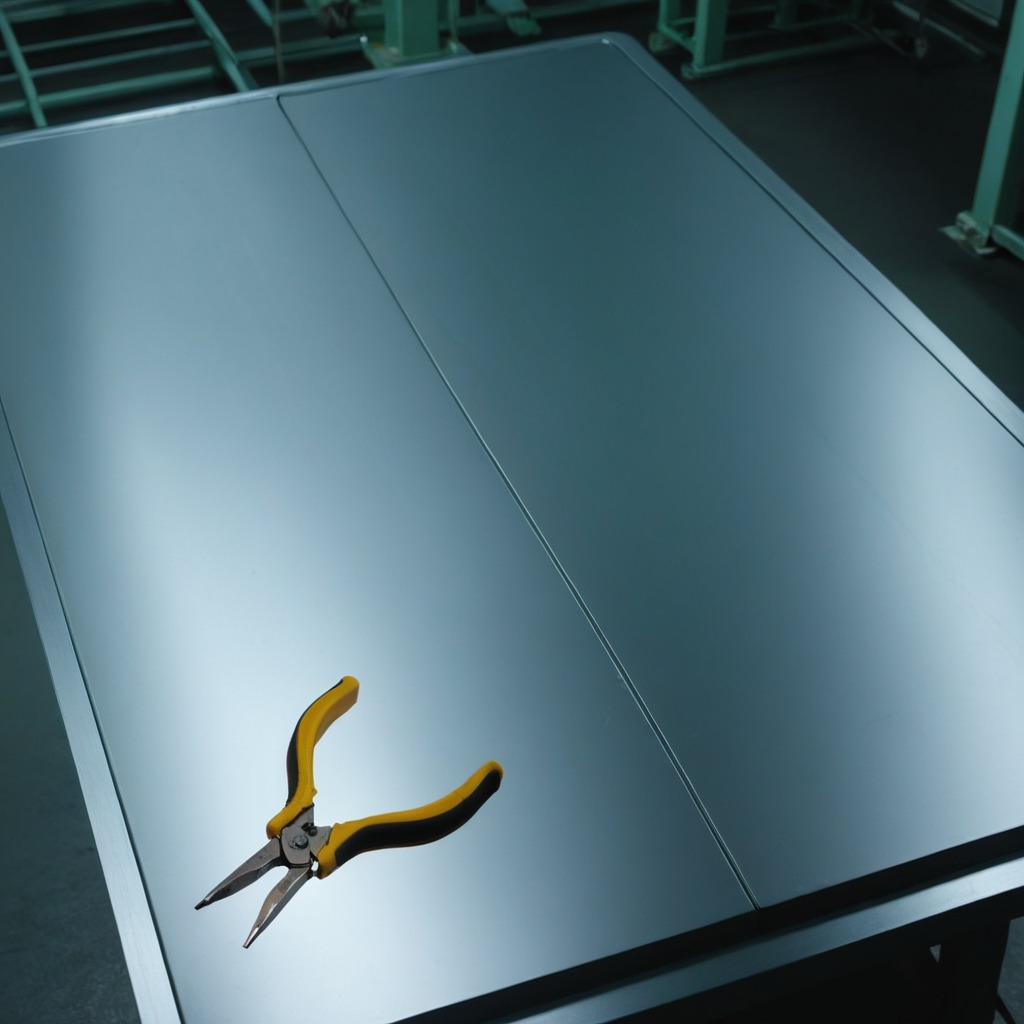
A plier is lying on the metal table in a machine shop under fluorescent lights.